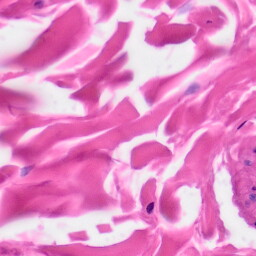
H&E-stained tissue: Skin